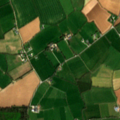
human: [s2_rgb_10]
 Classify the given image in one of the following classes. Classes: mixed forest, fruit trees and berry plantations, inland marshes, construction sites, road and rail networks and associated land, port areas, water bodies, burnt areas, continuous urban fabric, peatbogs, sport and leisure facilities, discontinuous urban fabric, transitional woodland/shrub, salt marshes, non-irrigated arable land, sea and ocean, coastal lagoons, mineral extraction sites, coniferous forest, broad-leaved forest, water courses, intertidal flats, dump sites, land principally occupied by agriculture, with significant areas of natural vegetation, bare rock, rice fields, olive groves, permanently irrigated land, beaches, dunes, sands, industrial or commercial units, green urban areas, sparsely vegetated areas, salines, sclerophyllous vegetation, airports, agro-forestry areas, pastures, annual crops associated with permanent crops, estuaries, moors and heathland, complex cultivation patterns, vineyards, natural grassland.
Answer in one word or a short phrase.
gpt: non-irrigated arable land, pastures